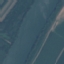
Land use / land cover class: River